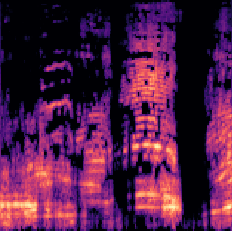
Sound class: Cow